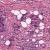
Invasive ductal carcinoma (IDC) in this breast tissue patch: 1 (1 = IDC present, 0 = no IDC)